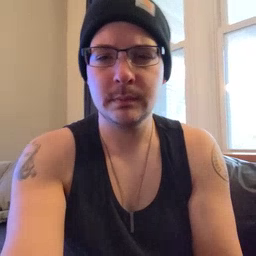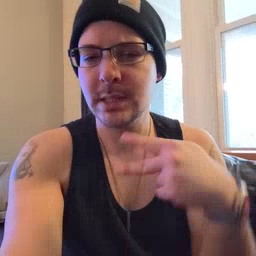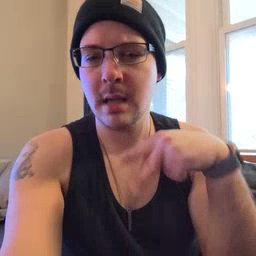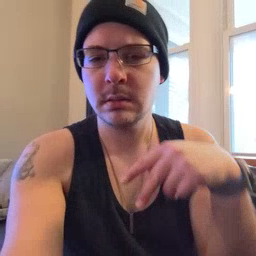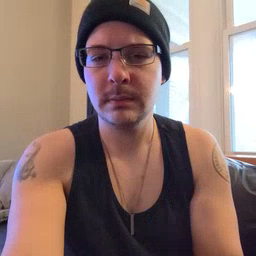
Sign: dance